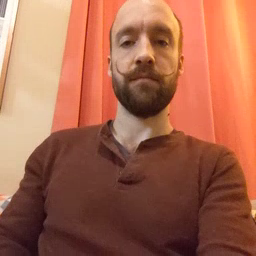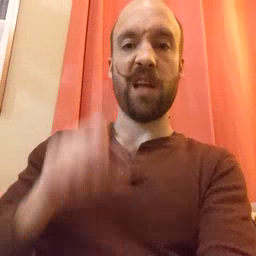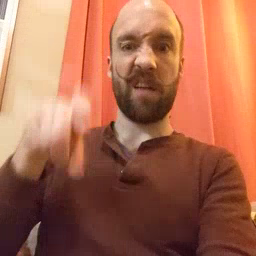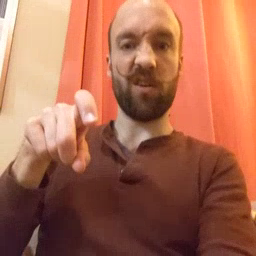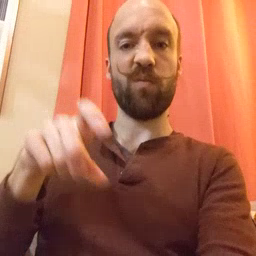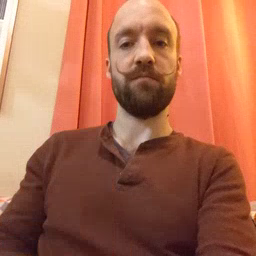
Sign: haveto